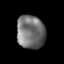
Tissue: lung
Cell type: Epithelial cells
Senescence score: 0.1425
Nuclear area (px): 918
Mean DAPI intensity: 115.022